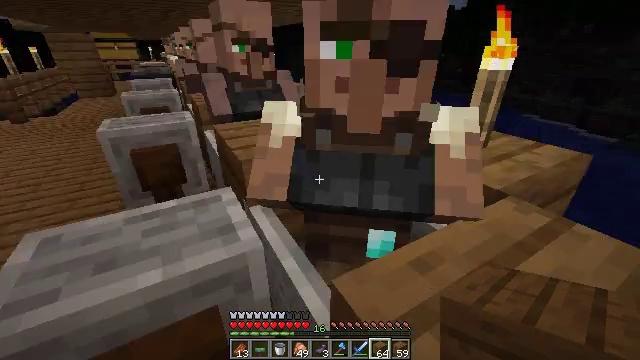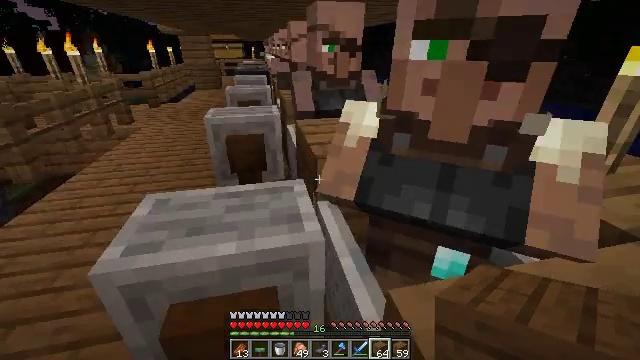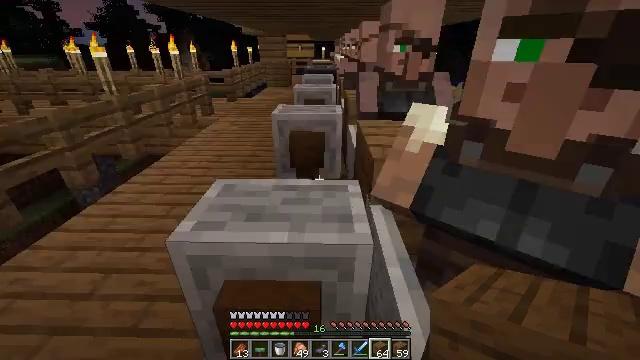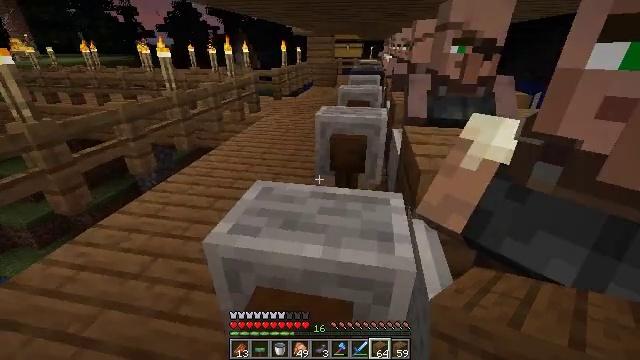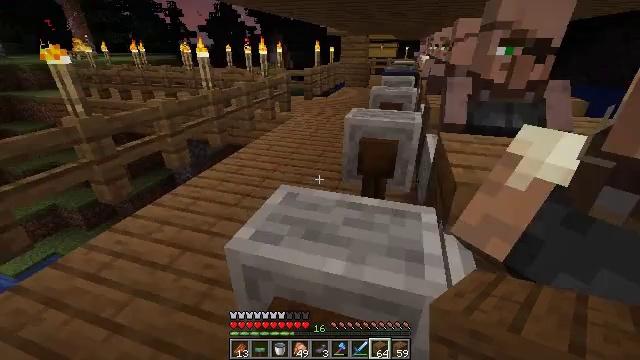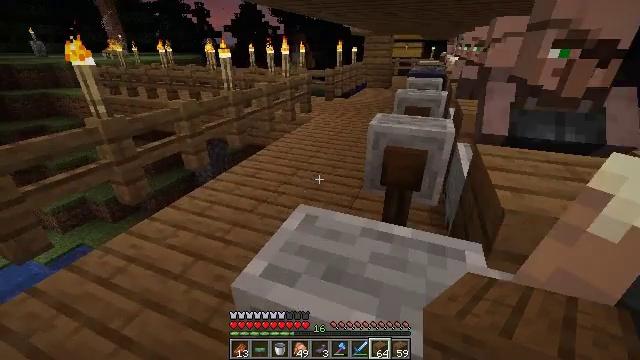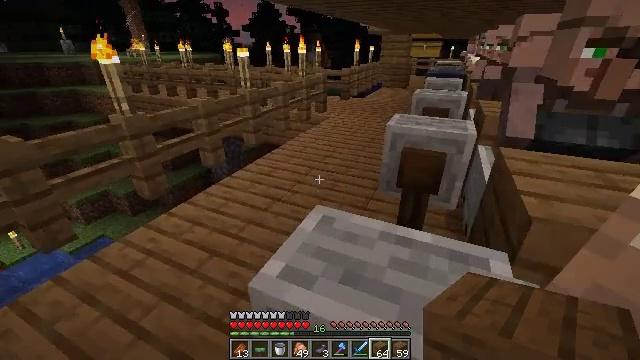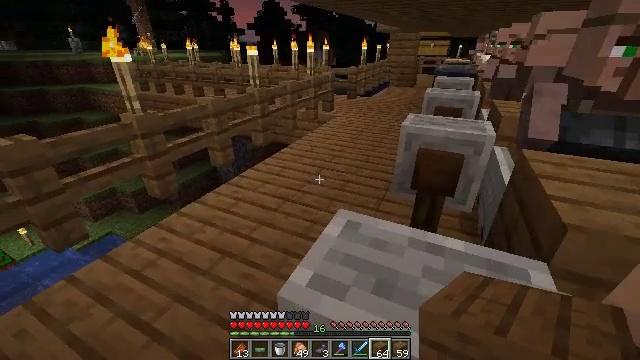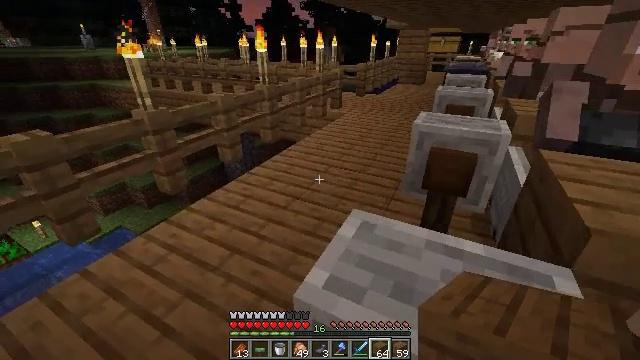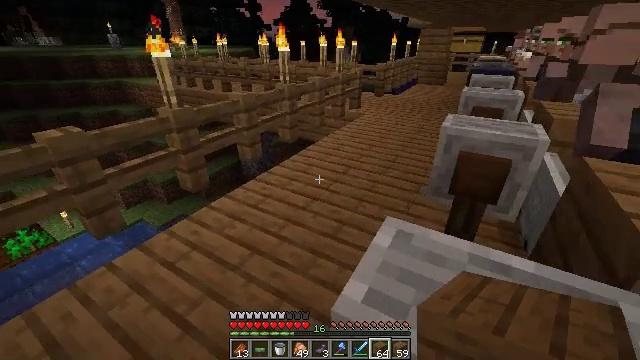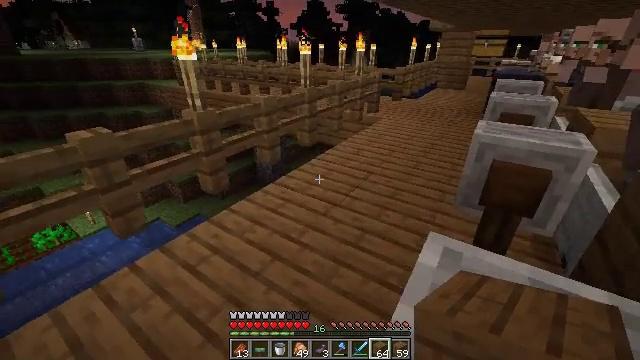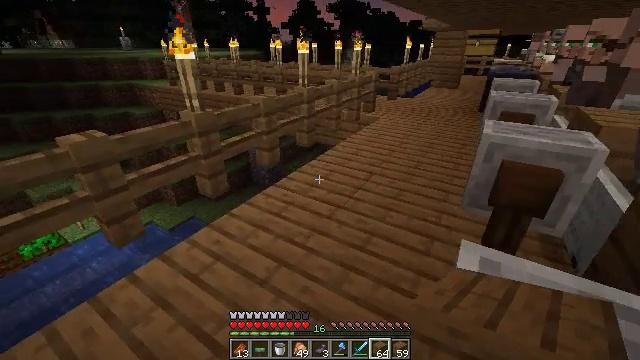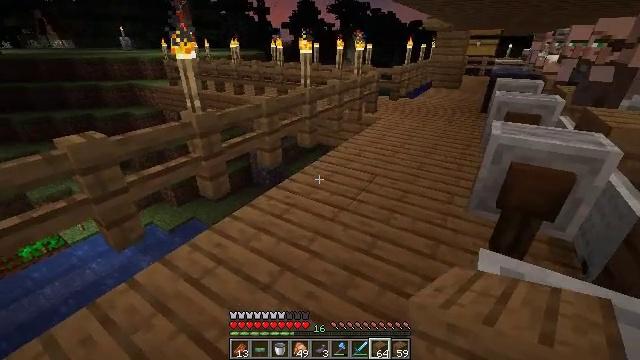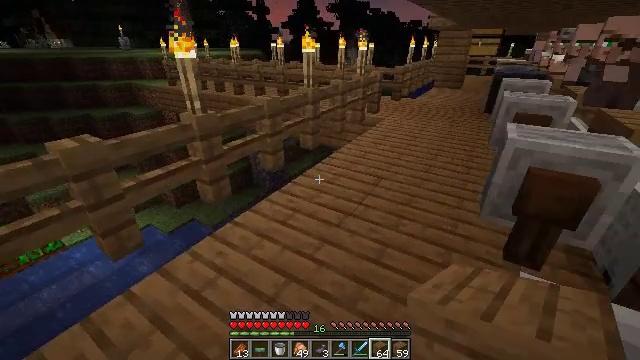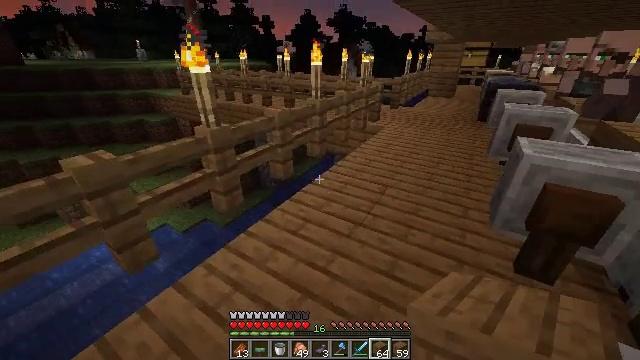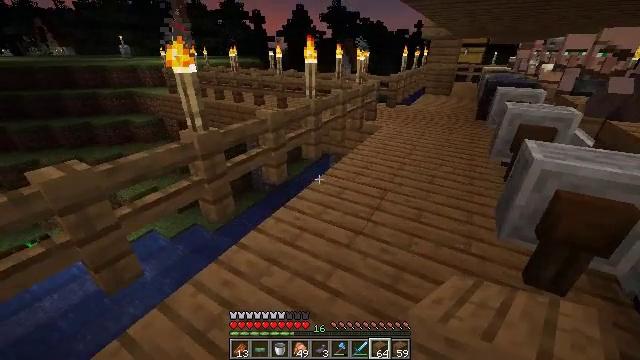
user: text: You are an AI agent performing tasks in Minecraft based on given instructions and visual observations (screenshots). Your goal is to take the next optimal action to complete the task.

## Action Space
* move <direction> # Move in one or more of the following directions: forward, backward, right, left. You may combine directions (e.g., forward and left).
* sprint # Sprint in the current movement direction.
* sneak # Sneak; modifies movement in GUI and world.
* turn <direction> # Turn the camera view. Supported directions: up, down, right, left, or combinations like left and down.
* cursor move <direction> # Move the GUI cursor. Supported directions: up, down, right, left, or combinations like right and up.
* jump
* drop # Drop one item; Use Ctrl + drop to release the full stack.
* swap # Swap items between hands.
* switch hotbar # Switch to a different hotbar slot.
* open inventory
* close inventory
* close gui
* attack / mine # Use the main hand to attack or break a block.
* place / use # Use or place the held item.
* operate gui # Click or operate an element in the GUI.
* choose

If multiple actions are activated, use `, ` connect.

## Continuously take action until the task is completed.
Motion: motion action
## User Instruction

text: Prepare materials to craft a name tag at the crafting table.
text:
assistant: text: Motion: turn left
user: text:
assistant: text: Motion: turn left
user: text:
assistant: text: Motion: move forward, turn left
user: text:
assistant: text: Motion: move forward, turn left
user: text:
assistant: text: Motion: move forward, turn left
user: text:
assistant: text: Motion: move forward, turn left
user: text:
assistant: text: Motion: move forward
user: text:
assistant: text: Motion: move forward, turn left
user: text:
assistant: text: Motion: move forward, turn left
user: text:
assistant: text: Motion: move forward, sprint, turn left
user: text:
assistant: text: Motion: move forward, sprint, turn right
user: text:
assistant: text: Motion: move forward, sprint
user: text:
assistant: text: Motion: move forward, sprint
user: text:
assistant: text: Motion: move forward
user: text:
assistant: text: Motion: move forward, turn right
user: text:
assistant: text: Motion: move forward, sprint, turn right
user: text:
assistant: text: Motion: move forward, sprint, turn right
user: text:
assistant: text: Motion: move forward, sprint, turn right and up
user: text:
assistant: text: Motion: move forward, sprint, turn right and up
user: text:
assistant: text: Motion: move forward, turn right and up
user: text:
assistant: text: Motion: move forward, turn right and up
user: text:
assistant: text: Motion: move forward, sprint, turn right and up
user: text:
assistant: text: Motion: move forward, sprint
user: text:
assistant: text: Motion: move forward, sprint
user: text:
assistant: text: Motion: move forward, sprint
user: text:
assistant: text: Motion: move forward
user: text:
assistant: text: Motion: move forward
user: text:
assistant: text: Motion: move forward, sprint, turn left
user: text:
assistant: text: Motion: move forward, sprint, turn left
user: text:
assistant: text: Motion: move forward, sprint, turn left